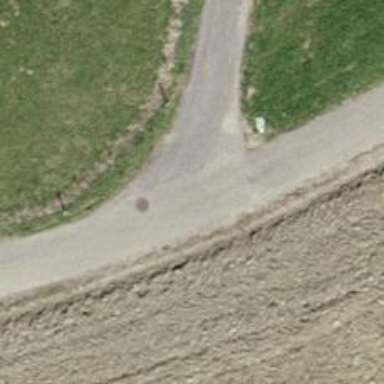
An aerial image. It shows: Well-maintained track road with grade 1 tracktype.